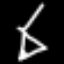
Label: pencil